Field crop: tomato
Growth stage: 1
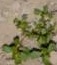
Species: portulaca